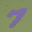
Label: 7